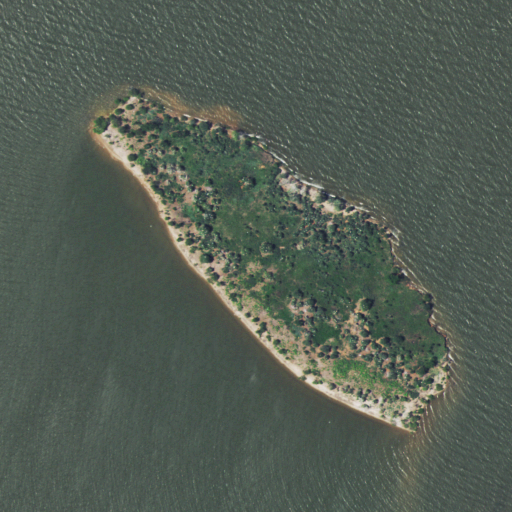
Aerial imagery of island in Oklahoma named Treasure Island containing open water, grassland, and deciduous forest